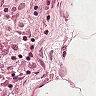
Metastatic tissue present: no